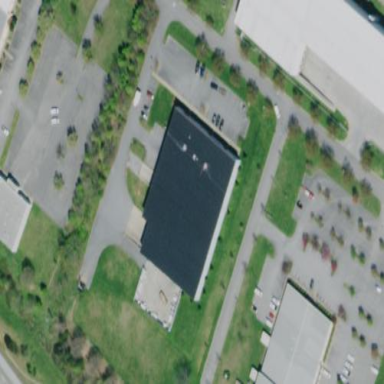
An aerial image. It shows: Building.